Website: bh-photo
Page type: cart
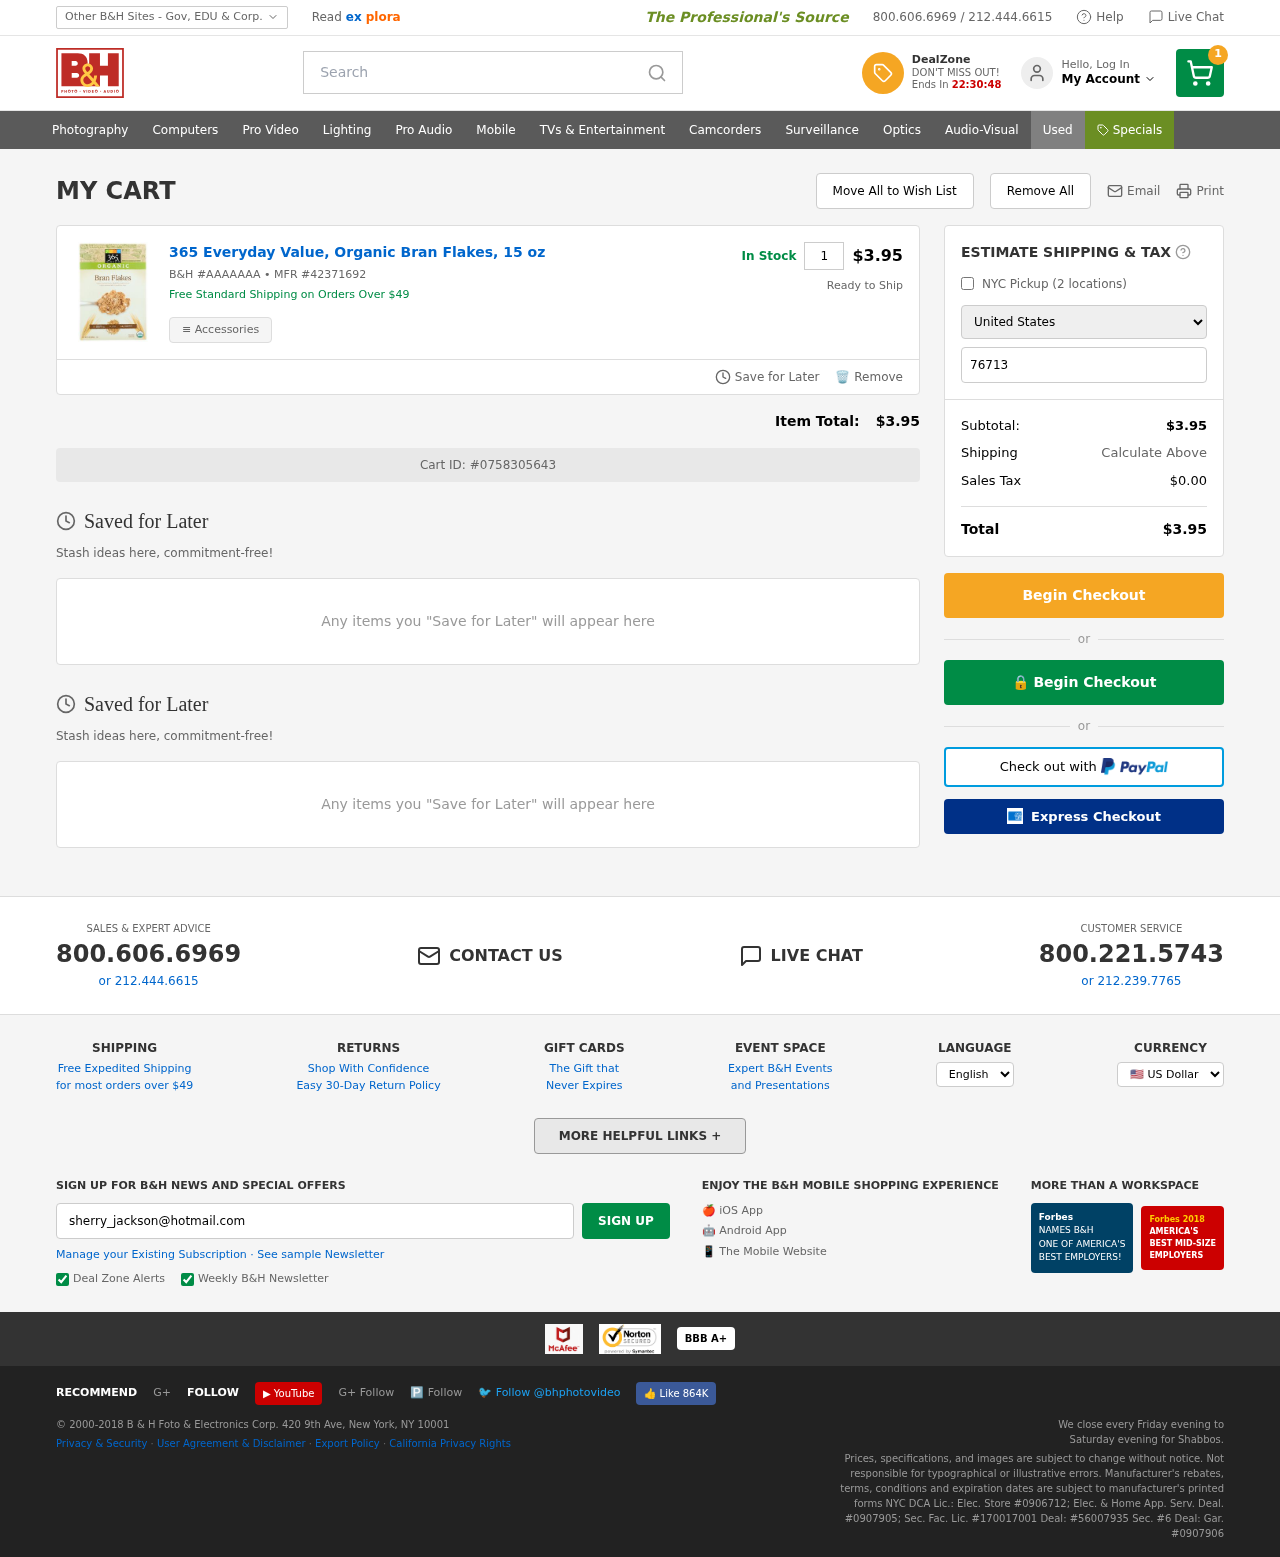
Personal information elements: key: PII_COUNTRY
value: United States
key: PII_EMAIL
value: sherry_jackson@hotmail.com
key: PII_POSTCODE
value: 76713
Product elements: key: PRODUCT1_NAME
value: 365 Everyday Value, Organic Bran Flakes, 15 oz
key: PRODUCT1_QUANTITY
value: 1
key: PRODUCT1_SKU
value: AAAAAAA
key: PRODUCT1_MFR
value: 42371692
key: PRODUCT1_SUBTOTAL
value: $3.95
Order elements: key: ORDER_NUM_ITEMS
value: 1
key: ORDER_SUBTOTAL
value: $3.95
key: ORDER_ID
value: #0758305643
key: ORDER_TAX
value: $0.00
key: ORDER_TOTAL
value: $3.95
Search elements: key: HEADER_SEARCH
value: Search